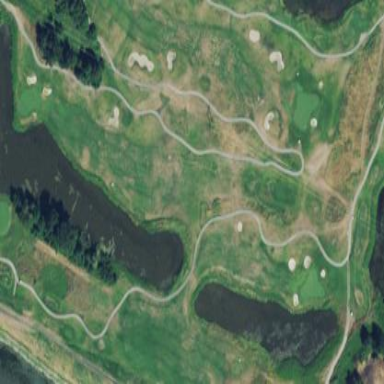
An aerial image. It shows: Well-maintained mown grass area used as golf fairway.